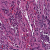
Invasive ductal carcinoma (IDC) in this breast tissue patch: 1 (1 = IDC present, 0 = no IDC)